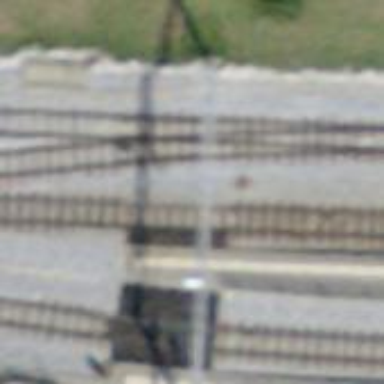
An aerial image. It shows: Narrow gauge railway siding with one track. The railway line is electrified with contact line.